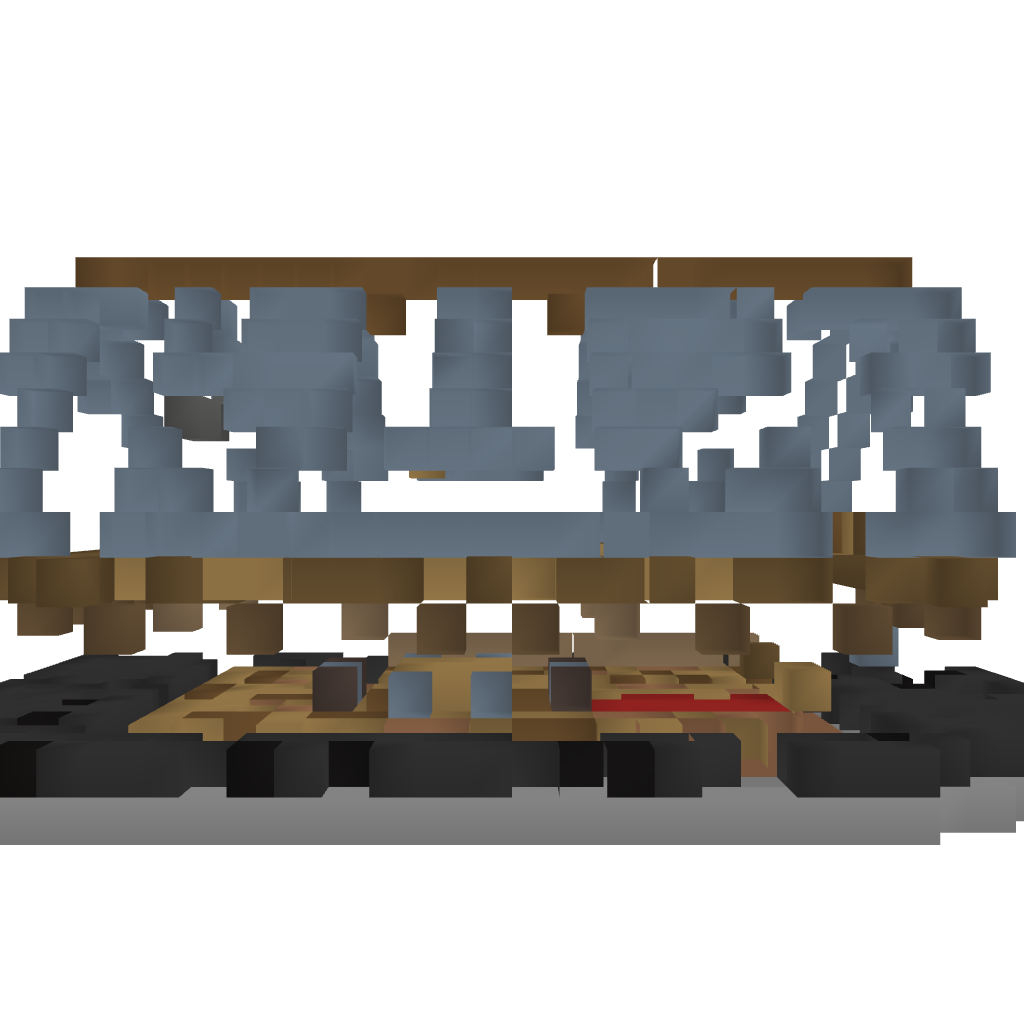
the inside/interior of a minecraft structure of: rustic home